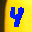
Label: 4